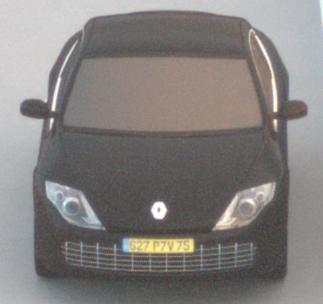
Make: Renault
Model: Laguna Coupé TCe 170
Detailed model: Laguna (III) Coupé
Model produced from: 2010/11
Model produced until: 2011/05
Doors: 2
Color: black
Road condition: dry road
Daytime: sunrise or sunset
Contrast: low contrast